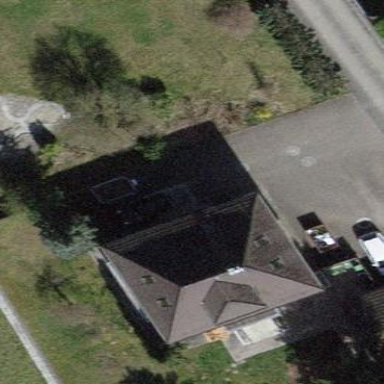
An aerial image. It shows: Building with tiled roof.